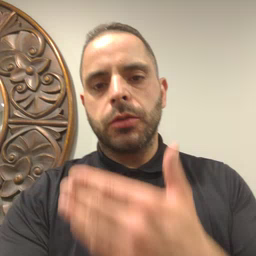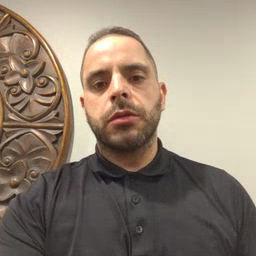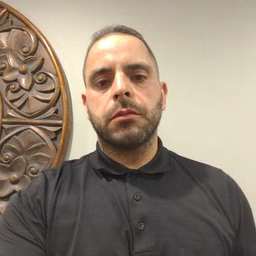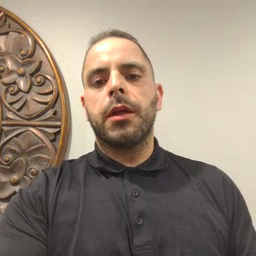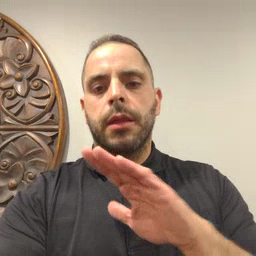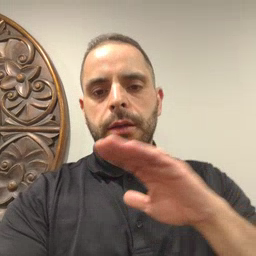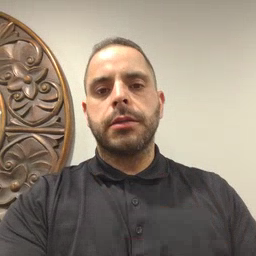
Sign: clean